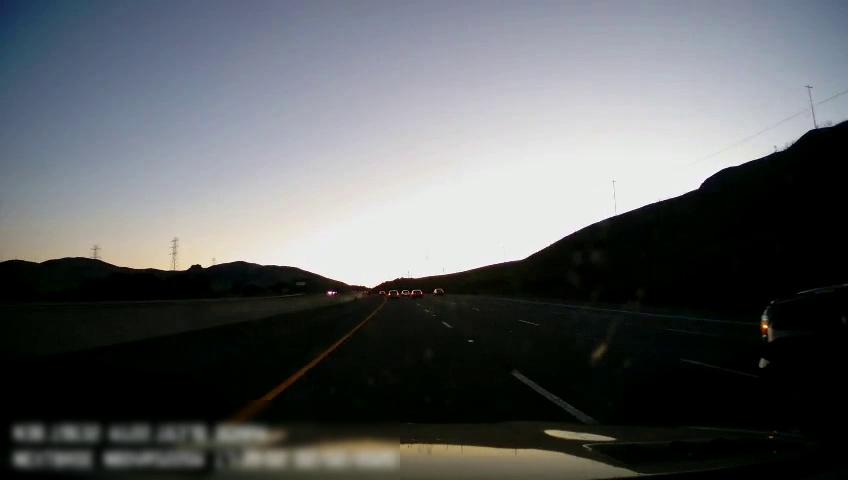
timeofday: Day
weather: Sunny
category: Drivable Space
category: Vehicles | Car
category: Vehicles | SUV
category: Vehicles | Car
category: Vehicles | Car
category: Lanes | Alternate Lane
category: Lanes | Current Lane
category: Lanes | Current Lane
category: Lanes | Alternate Lane
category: Lanes | Alternate Lane